Question: I have around 26 html elements for which I want the following effect in JavaScript:

Is it possible to make something like this?
I was trying to do it as follows:
'''
var j = 2000;
for (i = 1; i <= 26; i++) {
setInterval(function() {document.getElementById('Q' + i).style.backgroundColor = '#00a300'}, j);
setInterval(function() {document.getElementById('Q' + i).style.color = '#FFFFFF'}, j);
j = j + j;
setInterval(function() {document.getElementById('Q' + (i-1)).style.backgroundColor = '#e1e1e1'}, j);
setInterval(function() {document.getElementById('Q' + (i-1)).style.color = '#666666'}, j);
}
'''
I am a novice with JavaScript and have never worked with timers.
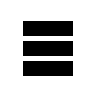
Answer: I have constructed a little fiddle example using jQuery.animate function, and jQuery color plugin to create fade animations of background color.
Please find the fiddle here: <URL>
Please notice there is one external resource used in the left hand panel of the jsfiddle... it points to the jQuery color plugin to its CDN.
the script is something like this:
'''
function animate(idx) {
$($('.block')[idx]).animate({ backgroundColor: "#ff0000" }, 200, function () {
var idx2 = idx;
$($('.block')[idx2]).animate({ backgroundColor: "#ffffff" }, 200, function () {});
if (idx >= $('.block').length - 1) {
setTimeout(animate(0), 200);
} else setTimeout(animate(idx + 1), 200);
});
}
$(document).ready(function () {
animate(0);
});
'''